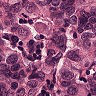
Metastatic tissue present: yes